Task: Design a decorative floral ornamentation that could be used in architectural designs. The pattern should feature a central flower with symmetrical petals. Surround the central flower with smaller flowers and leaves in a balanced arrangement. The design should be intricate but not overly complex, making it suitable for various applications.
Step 1238:
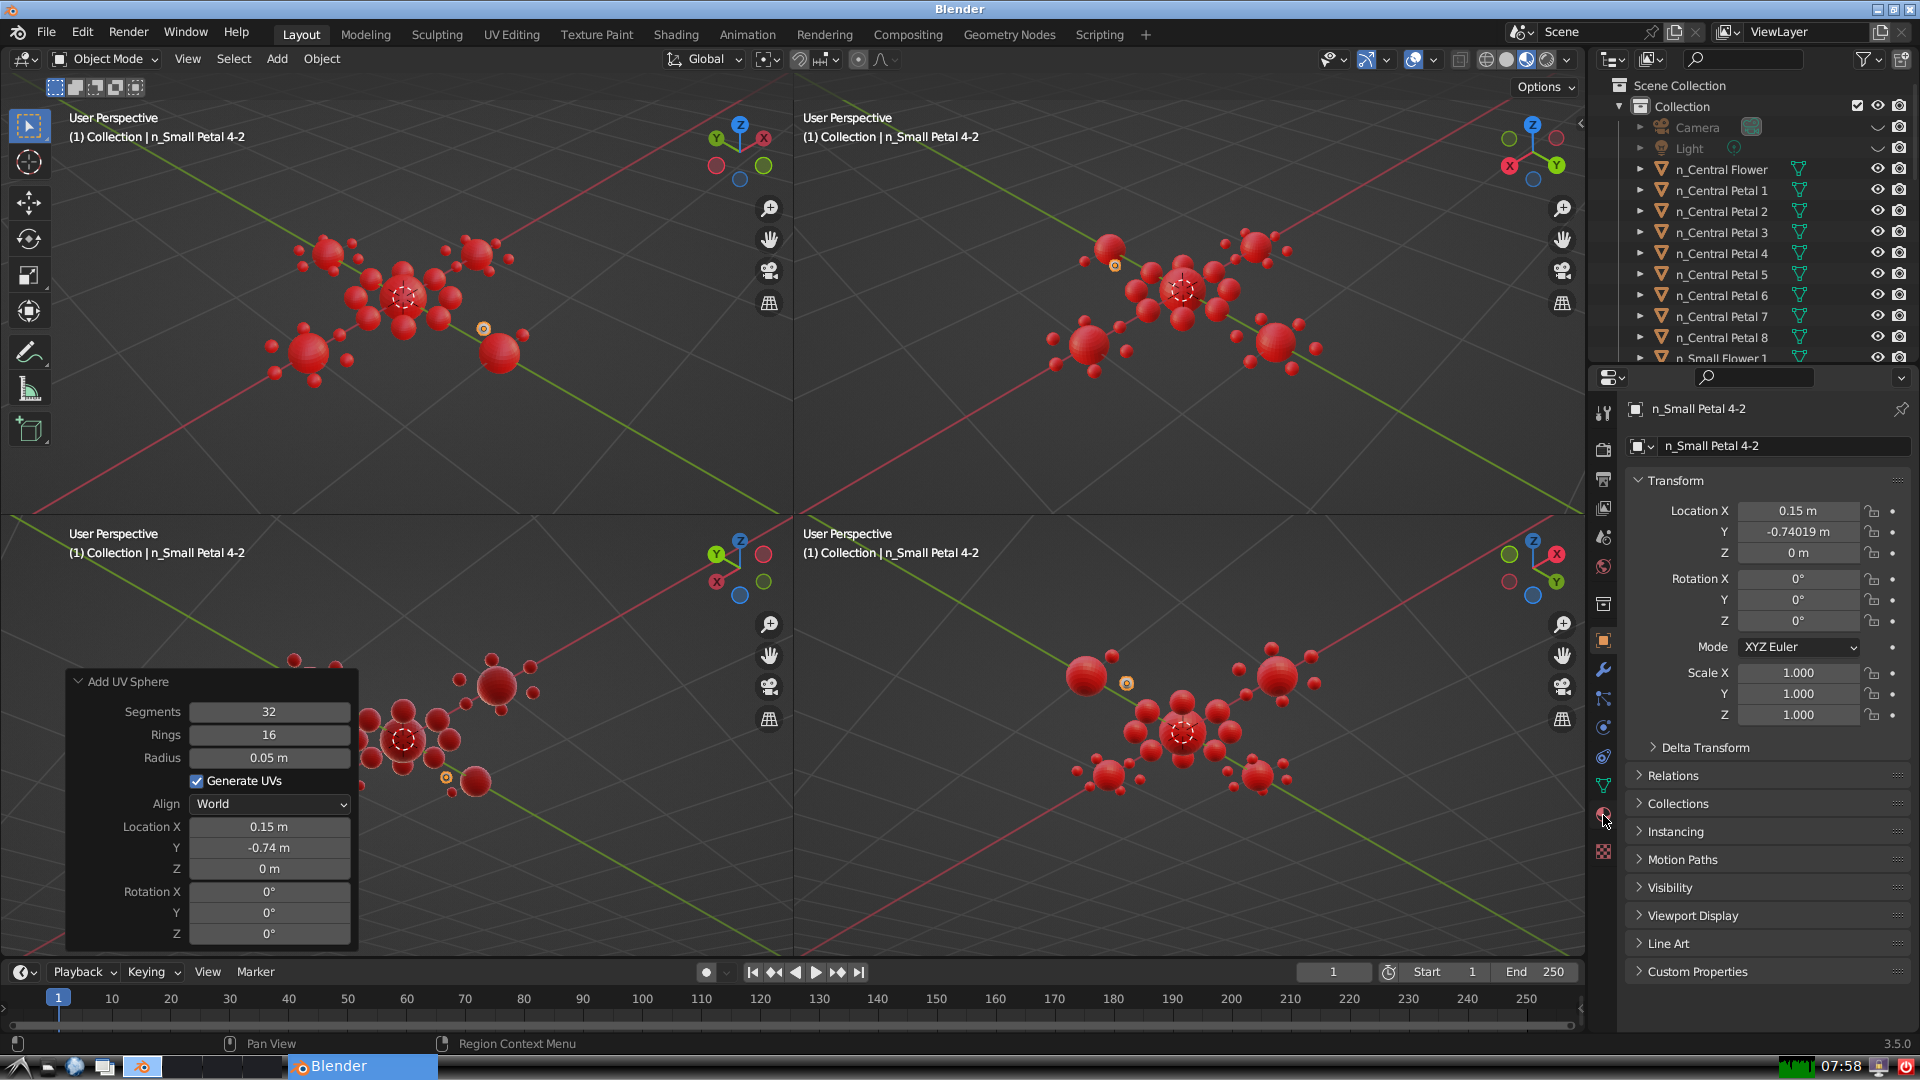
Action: click: no